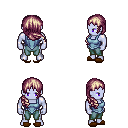
a pixel art fantasy rpg character, male body template, dark elf, purple skin, blue vest, teal pants, white blonde right-swept hairstyle, brown slippers, four views (front, back, left, right), 2x2 character sprite sheet, small pixel art, hard edges, no anti-aliasing